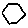
Label: hexagon